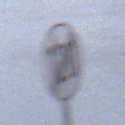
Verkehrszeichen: EndeGeschwindigkeit120
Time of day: MorningAfternoon
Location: Outdoor (Urban)
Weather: Overcast
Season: NotSpecified
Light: Natural